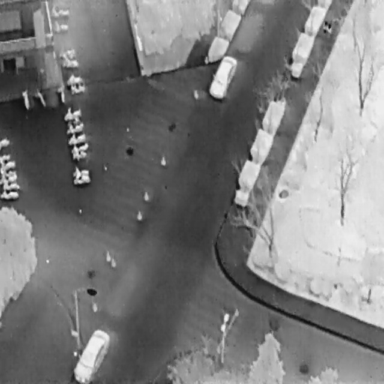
There are 22 Bicycles in the infrared image.